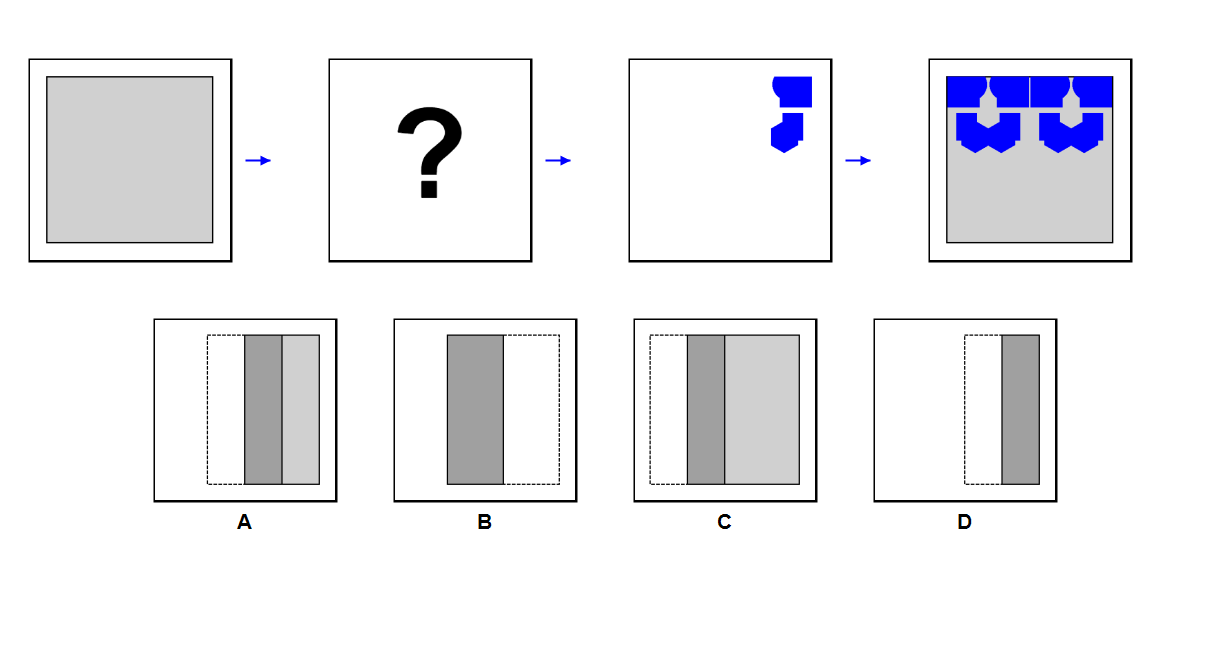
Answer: B